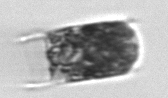
Label: Hemiaulus